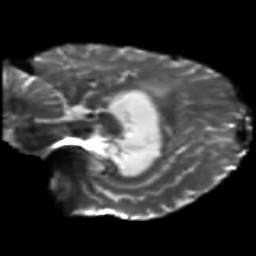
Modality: T2w
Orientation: sagittal
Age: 52
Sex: male
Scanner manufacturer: siemens
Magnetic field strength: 3 T
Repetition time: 5.47 s
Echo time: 0.0854 s